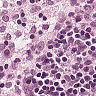
Metastatic tissue present: no